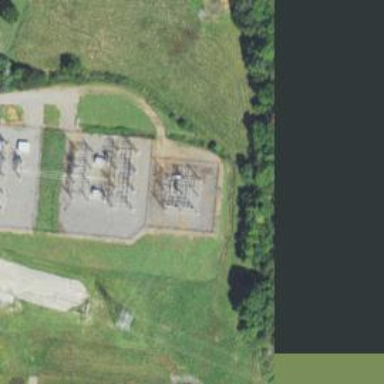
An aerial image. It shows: Distribution substation surrounded by fence.